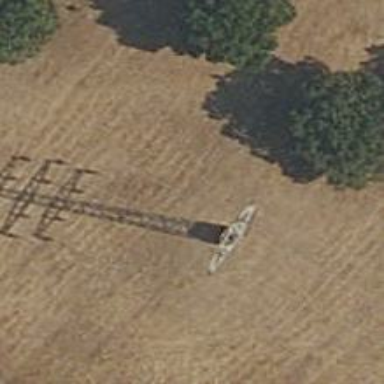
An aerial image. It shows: Lattice structure tower.